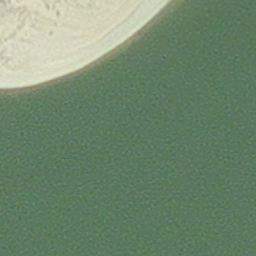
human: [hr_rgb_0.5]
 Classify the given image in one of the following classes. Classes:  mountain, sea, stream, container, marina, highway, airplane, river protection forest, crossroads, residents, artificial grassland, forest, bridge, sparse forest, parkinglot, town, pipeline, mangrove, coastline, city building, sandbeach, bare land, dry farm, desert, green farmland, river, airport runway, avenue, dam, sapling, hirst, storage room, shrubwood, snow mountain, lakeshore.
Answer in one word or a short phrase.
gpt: hirst